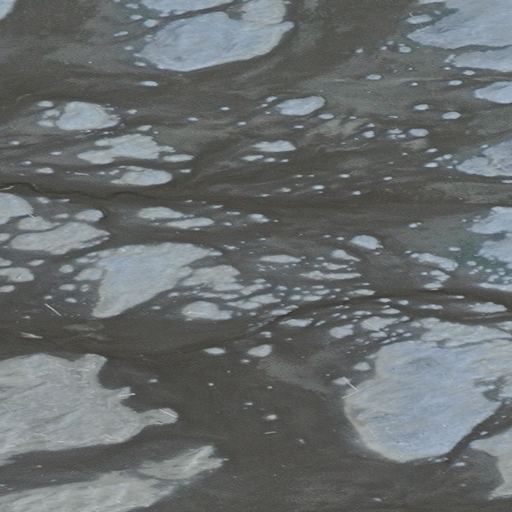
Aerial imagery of bar in Alaska named Grass Island Bar containing only unknown